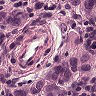
Metastatic tissue present: no